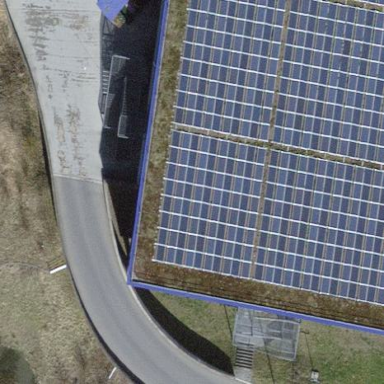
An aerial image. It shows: Solar power generator.